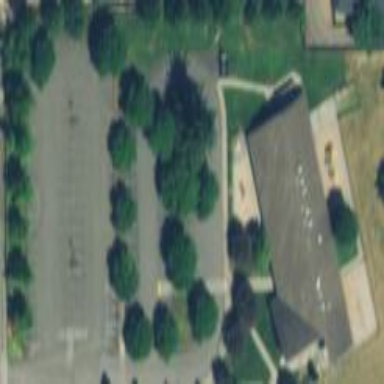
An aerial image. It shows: Kindergarten.